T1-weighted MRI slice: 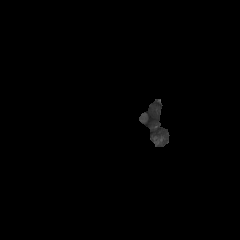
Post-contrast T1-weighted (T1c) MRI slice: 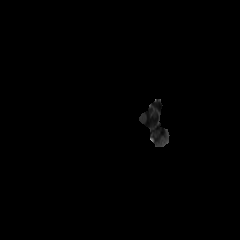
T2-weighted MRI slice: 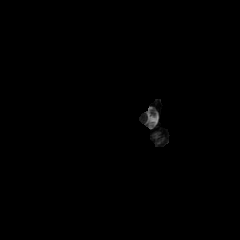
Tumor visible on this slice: no